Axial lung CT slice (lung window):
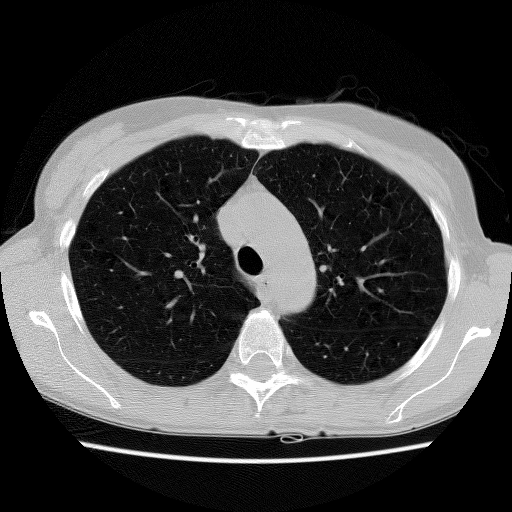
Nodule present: no